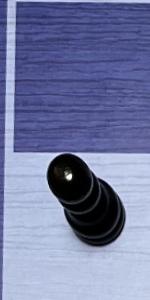
Label: Pawn_Black